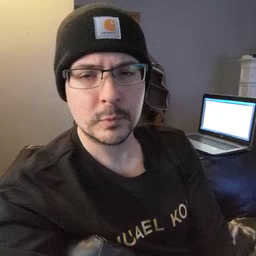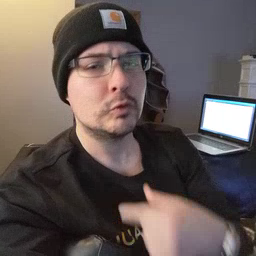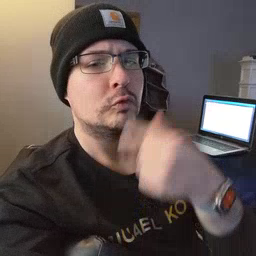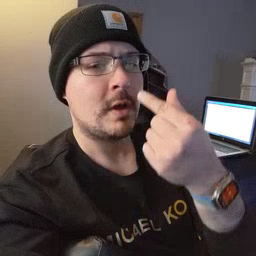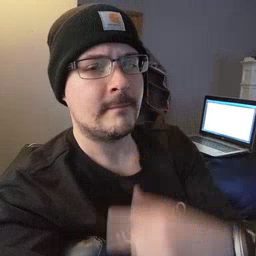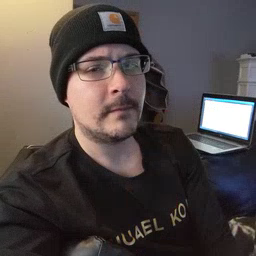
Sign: giraffe